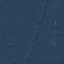
Land use / land cover: Forest